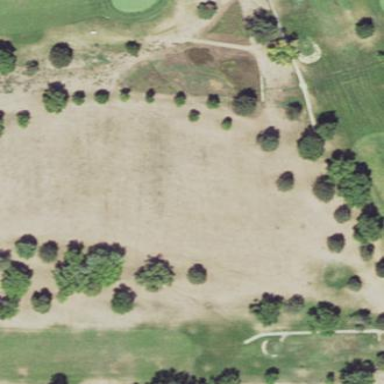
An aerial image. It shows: Driving range for golf on grass.